Question: Im trying to set one textview aligned on the left and two bottons aligned on the right as in the image. I'm using margins but I guess this is not the best solution and it'll change in different phones, anyway my second button doesn't appear in the app. This is the xml code I have:
'''
<LinearLayout
xmlns:android="http://schemas.android.com/apk/res/android"
android:orientation="vertical"
android:layout_width="match_parent"
android:layout_height="match_parent">
<LinearLayout
android:orientation="horizontal"
android:layout_width="fill_parent"
android:layout_height="wrap_content"
android:background="#807E7B">
<TextView
android:id="@+id/txtForum"
android:layout_width="wrap_content"
android:layout_height="wrap_content"
android:gravity="center"
android:textStyle="bold"
android:textSize="25dp"
android:textColor="#255094"
android:layout_marginLeft="5dp"
android:layout_marginTop="5dp"
android:layout_marginBottom="5dp"
>
</TextView>
<Button
android:id="@+id/btnBack"
android:layout_width="wrap_content"
android:layout_height="wrap_content"
android:gravity="right"
android:text="New Thread"
android:layout_marginLeft="80dp"
android:layout_marginBottom="5dp">
</Button>
<Button
android:id="@+id/btnBrowser"
android:layout_width="wrap_content"
android:layout_height="wrap_content"
android:gravity="right"
android:text="Browser"
android:layout_marginLeft="100dp"
android:layout_marginBottom="5dp">
</Button>
</LinearLayout>
<ListView
android:id="@+id/list"
android:layout_width="match_parent"
android:layout_height="match_parent"
android:cacheColorHint="#<PHONE>">
</ListView>
</LinearLayout>
'''
This is what I expected:

Thanks
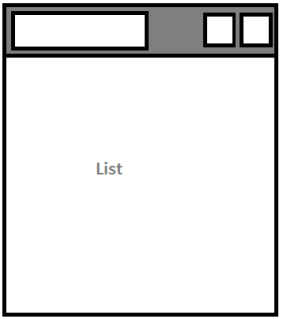
Answer: use this layout
'''
<?xml version="1.0" encoding="utf-8"?>
<RelativeLayout xmlns:android="http://schemas.android.com/apk/res/android"
android:layout_width="fill_parent"
android:layout_height="fill_parent"
android:orientation="vertical"
android:padding="10dip" >
<RelativeLayout
android:id="@+id/upperView"
android:layout_width="fill_parent"
android:layout_height="wrap_content"
android:background="@android:color/darker_gray"
android:orientation="vertical"
android:padding="10dip" >
<TextView
android:id="@+id/textView"
android:layout_width="wrap_content"
android:layout_height="wrap_content"
android:layout_alignParentLeft="true"
android:layout_centerVertical="true"
android:text="Hello.."
android:textColor="@android:color/white" />
<Button
android:id="@+id/button1"
android:layout_width="wrap_content"
android:layout_height="wrap_content"
android:layout_alignParentRight="true"
android:text="Button 1" />
<Button
android:id="@+id/button2"
android:layout_width="wrap_content"
android:layout_height="wrap_content"
android:layout_toLeftOf="@+id/button1"
android:text="Button 2" />
</RelativeLayout>
<ListView
android:id="@+id/listView"
android:layout_width="wrap_content"
android:layout_height="wrap_content"
android:layout_below="@+id/upperView" />
</RelativeLayout>
'''
you will end up with